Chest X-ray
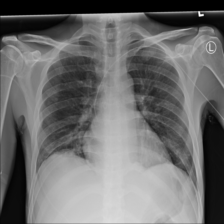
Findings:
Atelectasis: negative
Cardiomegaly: negative
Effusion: negative
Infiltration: positive
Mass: negative
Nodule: positive
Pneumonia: negative
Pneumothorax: negative
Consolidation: negative
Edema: negative
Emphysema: negative
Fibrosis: negative
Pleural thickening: negative
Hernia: negative